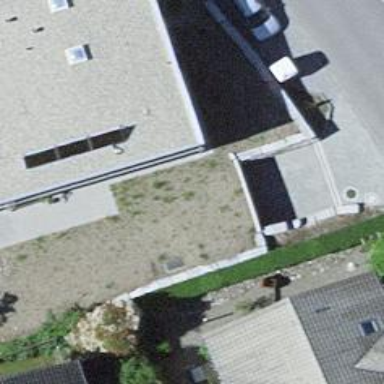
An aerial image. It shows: Retaining wall.